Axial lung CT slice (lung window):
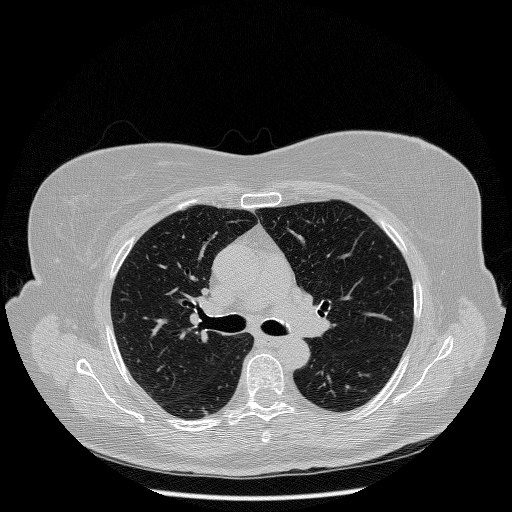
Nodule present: no